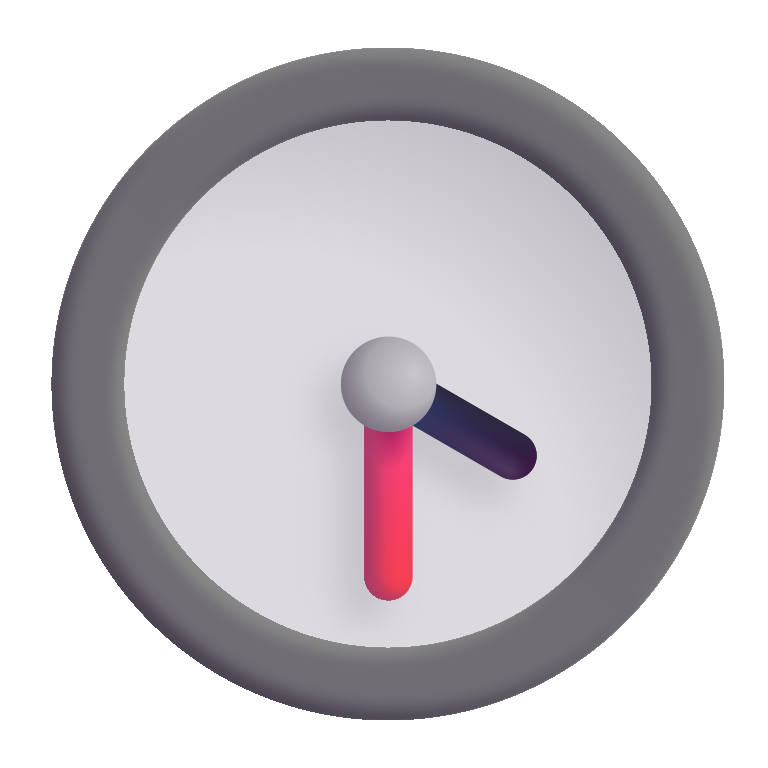
four thirty color